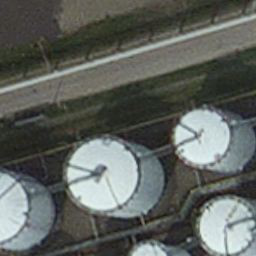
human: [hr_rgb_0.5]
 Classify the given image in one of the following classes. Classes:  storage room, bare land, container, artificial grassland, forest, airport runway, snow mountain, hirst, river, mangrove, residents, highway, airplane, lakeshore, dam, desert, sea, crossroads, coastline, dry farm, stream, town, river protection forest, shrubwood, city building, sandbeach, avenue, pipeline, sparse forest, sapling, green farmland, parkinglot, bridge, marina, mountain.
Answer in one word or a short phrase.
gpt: storage room